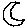
Label: moon